【题型】证明题　【知识点】立体几何　【难度】easy
已知三棱锥$P-ABC$的侧棱$PA,PB,PC$两两垂直，长度分别为$PA=a,PB=b,PC=c$，设外接球的半径为$R$，证明：$a^2+b^2+c^2=4R^2$．
【解答】
\noindent \textbf{【答案】} 证明见解析

\noindent \textbf{【分析】} 三棱锥$P-ABC$补成一个长方体，根据长方体体对角线即为外接球直径可得答案.

\noindent \textbf{【详解】} 因为三棱锥$P-ABC$的侧棱$PA,PB,PC$两两垂直，

\noindent 所以把三棱锥$P-ABC$补成长方体，长方体体对角线即为外接球直径，

\noindent 可得$a^2+b^2+c^2=4R^2$.

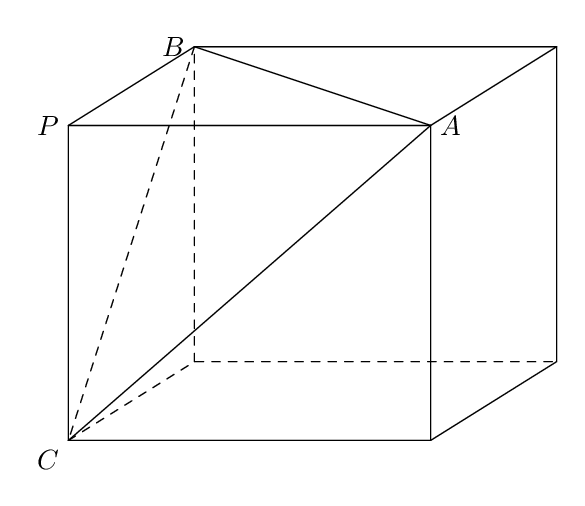